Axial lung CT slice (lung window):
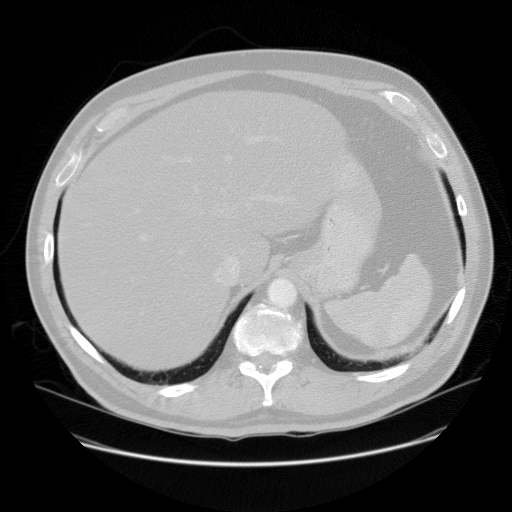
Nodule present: no